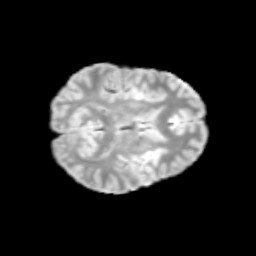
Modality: T2w
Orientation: axial
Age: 12
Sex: male
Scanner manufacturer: siemens
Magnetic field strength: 3 T
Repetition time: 3.8 s
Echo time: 0.07 s